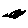
Label: star